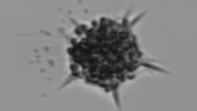
Label: Dictyocha